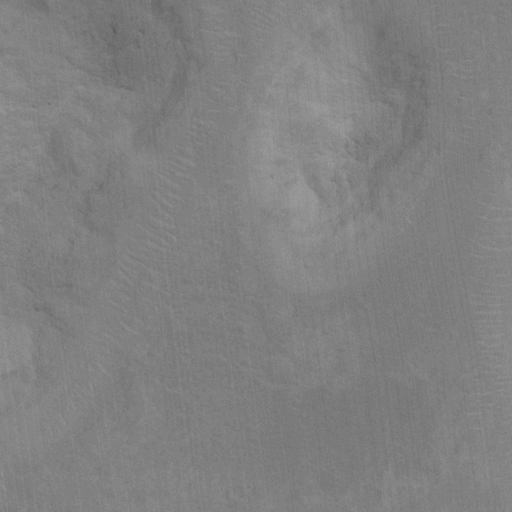
Objects detected: cone, cone